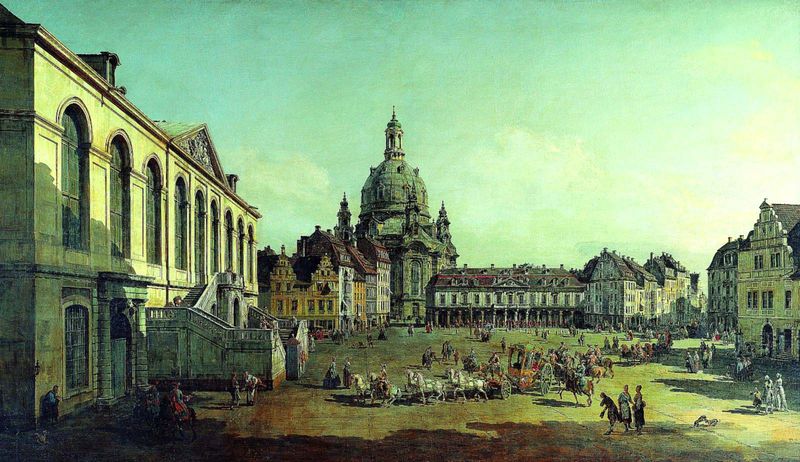
Titel: Der Neumarkt in Dresden mit der Frauenkirche
Künstler: Canaletto
Institution: Dresden, Gemäldegalerie Alte Meister
Schlagwörter: gemälde, himmel, schatten, landschaft, menschen, stadt, paris, säulen, gebäude, haus, schloss, leute, malerei, häuser, kirche, genre, pferde, turm, venedig, giebel, farbe, kutsche, platz, kuppel, treppe, treppen, münchen, palast, kathedrale, rom, dresden, petersdom, st. peter, mannheim